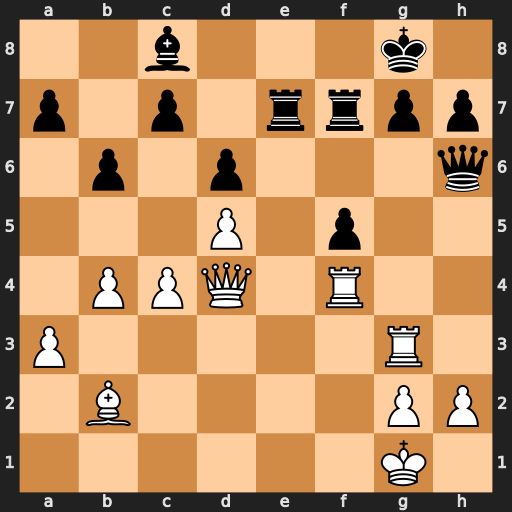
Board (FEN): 2b3k1/p1p1rrpp/1p1p3q/3P1p2/1PPQ1R2/P5R1/1B4PP/6K1
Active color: w
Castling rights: -
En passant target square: -
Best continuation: Rh4 f4 Rxh6